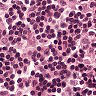
Metastatic tissue present: no